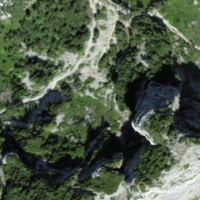
EUNIS habitat code: 32
Species observed at this site:
Pyrrhocorax graculus
Asplenium viride
Prunella collaris